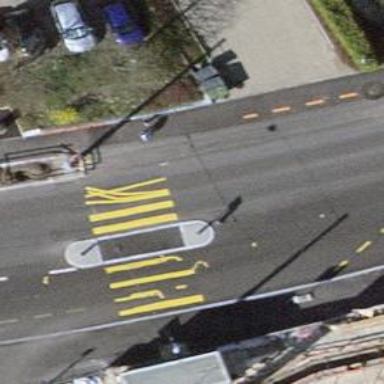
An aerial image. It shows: Uncontrolled crossing with zebra marking and island in the middle.